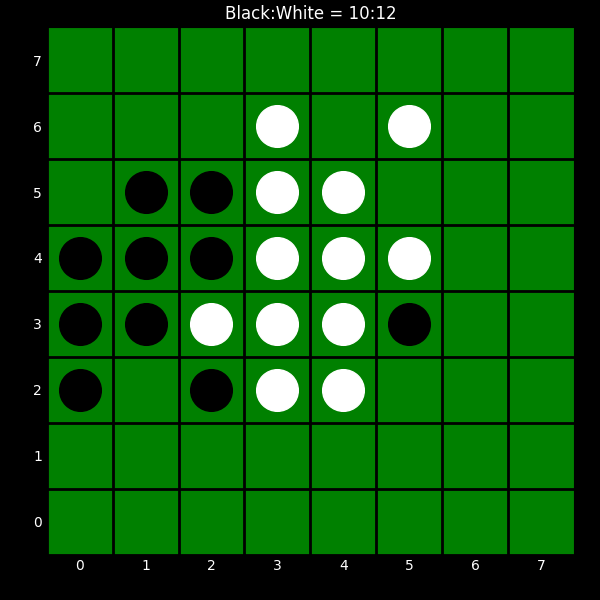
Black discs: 10
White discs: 12